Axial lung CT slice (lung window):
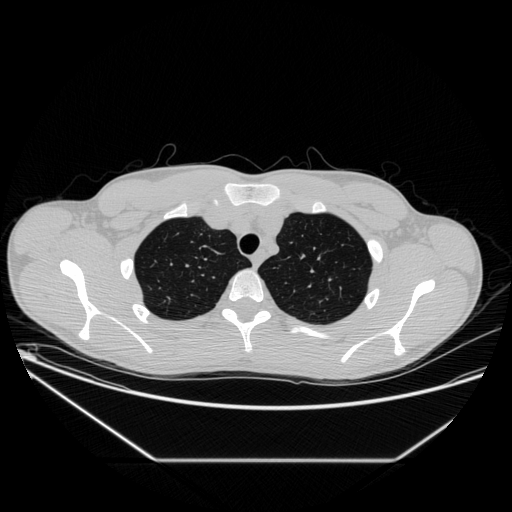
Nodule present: no